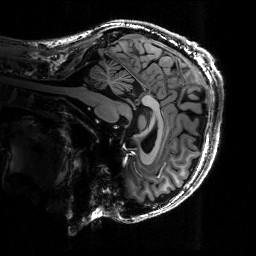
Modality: T1w
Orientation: sagittal
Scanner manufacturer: siemens
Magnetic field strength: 6.98 T
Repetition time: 2.3 s
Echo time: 0.00244 s